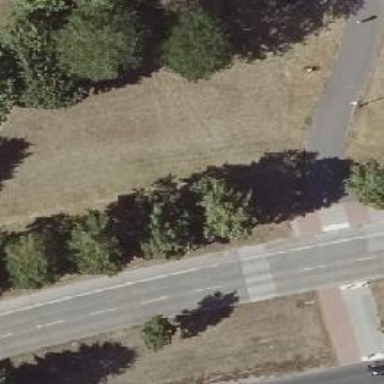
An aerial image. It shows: Avenue of deciduous broadleaved trees.